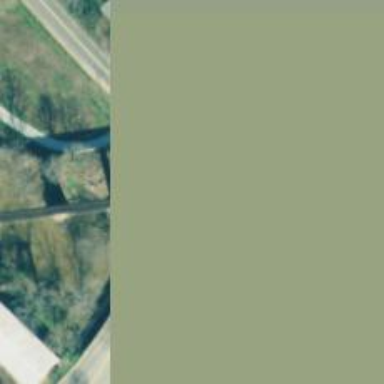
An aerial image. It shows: Bridge over railway line.